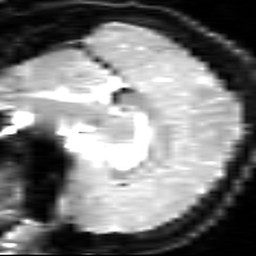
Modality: inplaneT2
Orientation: sagittal
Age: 35
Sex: female